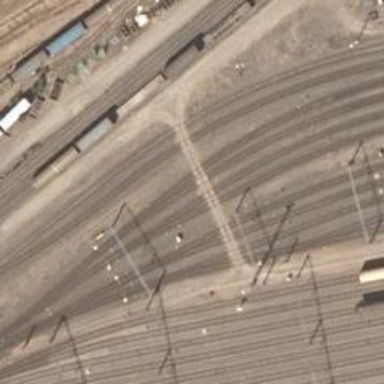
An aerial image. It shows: Railway yard.